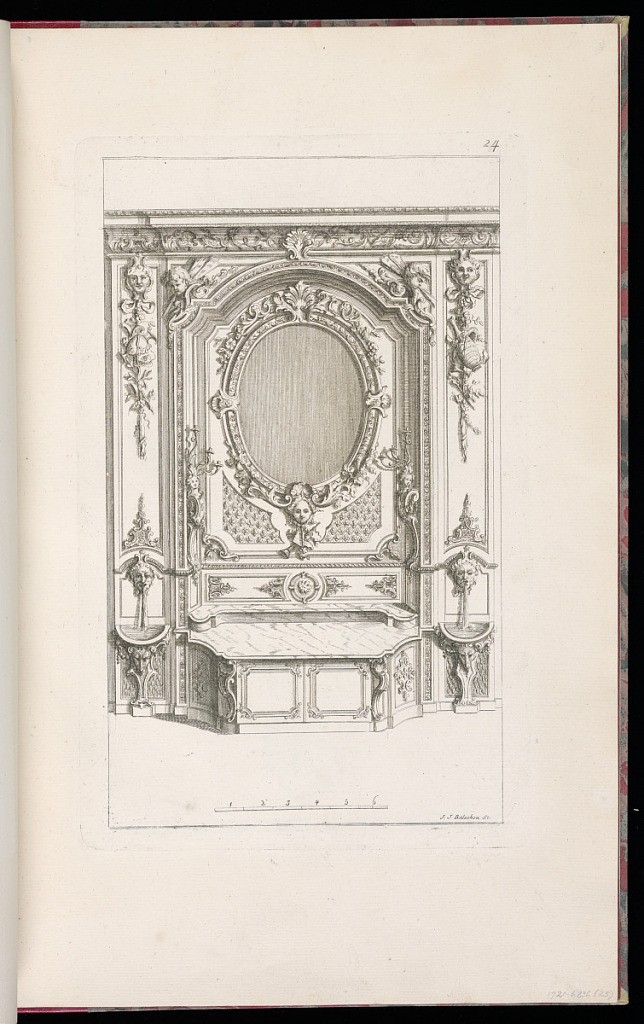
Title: Design for a Niche with a Buffet
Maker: Thomas Lainé, French, 1682 – 1739
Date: late 18th century
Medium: Etching on laid paper
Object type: Print
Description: A printed sheet from a series of thirty designs for moldings, carved frames, doors, chimneys, and liturgical objects. A design for a niche, with a buffet or cabinet set into the wall, an oval mirror above, flanked by wall mounted candelabra supported by female herms. Wall fountains flank the marble cabinet-top, set within the carved paneling. The fountains are made of mascarons, sprouting water or wine into a shallow basin supported by goats' heads. The niche is decorated with carved paneling with fleurons, acanthus leaves, rosettes, mascarons, c-scrolls and flower ornament, fretwork, trophies, and carved molding. The cornice is also carved with similar motifs. A two-tiered marble toped buffet is set into the niche, with a cabinet below, with two plain panels, framed with acanthus and fleuron motifs in the corners, and larger carved decoration on the side panels. A scale of one to six is included below the design. The plate is signed and numbered.